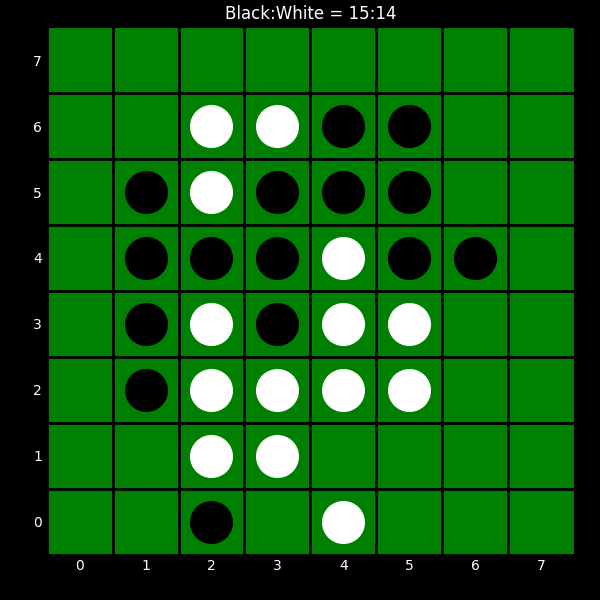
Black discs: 15
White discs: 14